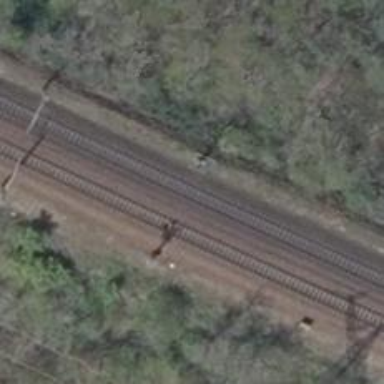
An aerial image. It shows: Rail line with electrified contact lines on embankment.